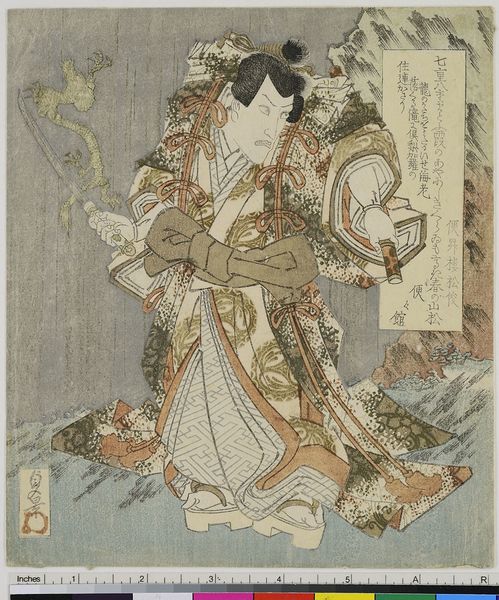
Künstler: Utagawa Sadakage I
Standort: Hamburg
Institution: Museum für Kunst und Gewerbe Hamburg
Schlagwörter: holzschnitt, druckgraphik, druckgrafik, schwert, gestalten, fabelwesen, zeit, schauspieler, ungeheuer, drachen, farbholzschnitt, monster, schauspielerin, fabeltier, fabeltiere, zwitterwesen, monstrum, kabuki, edo, reproduktionen, druckerzeugnisse, blindprägedruck, blinddruck